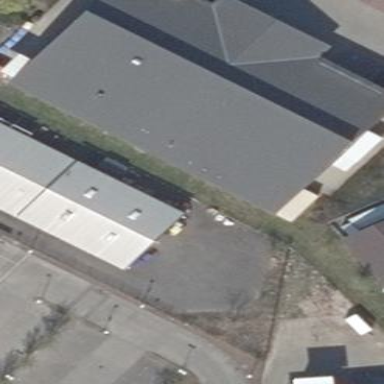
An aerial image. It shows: Building with gabled roof.